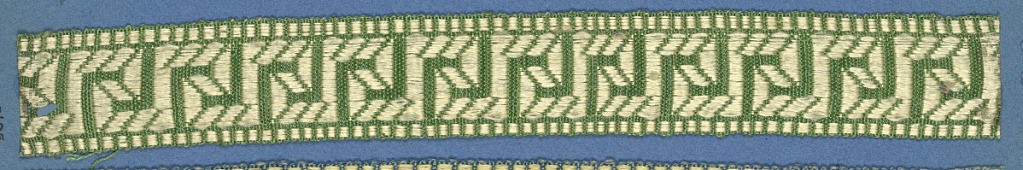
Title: Trimming
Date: early 19th century
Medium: silk Technique: woven
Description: Green and cream trimming fragment in a design of a Greek fret worked in diagonal lines.